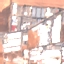
Label: Industrial